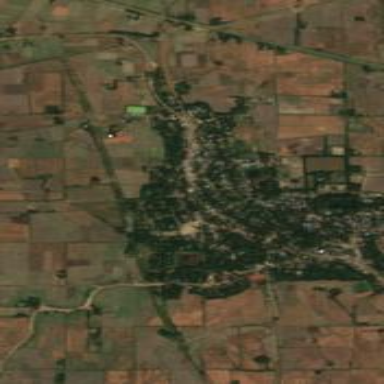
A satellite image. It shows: Village area.